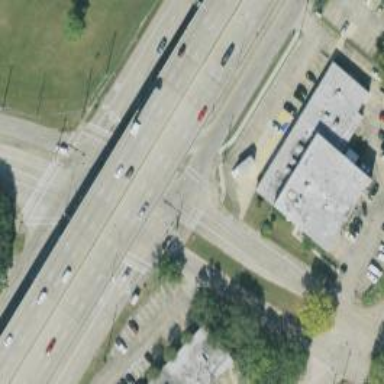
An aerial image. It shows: Trunk link highway.